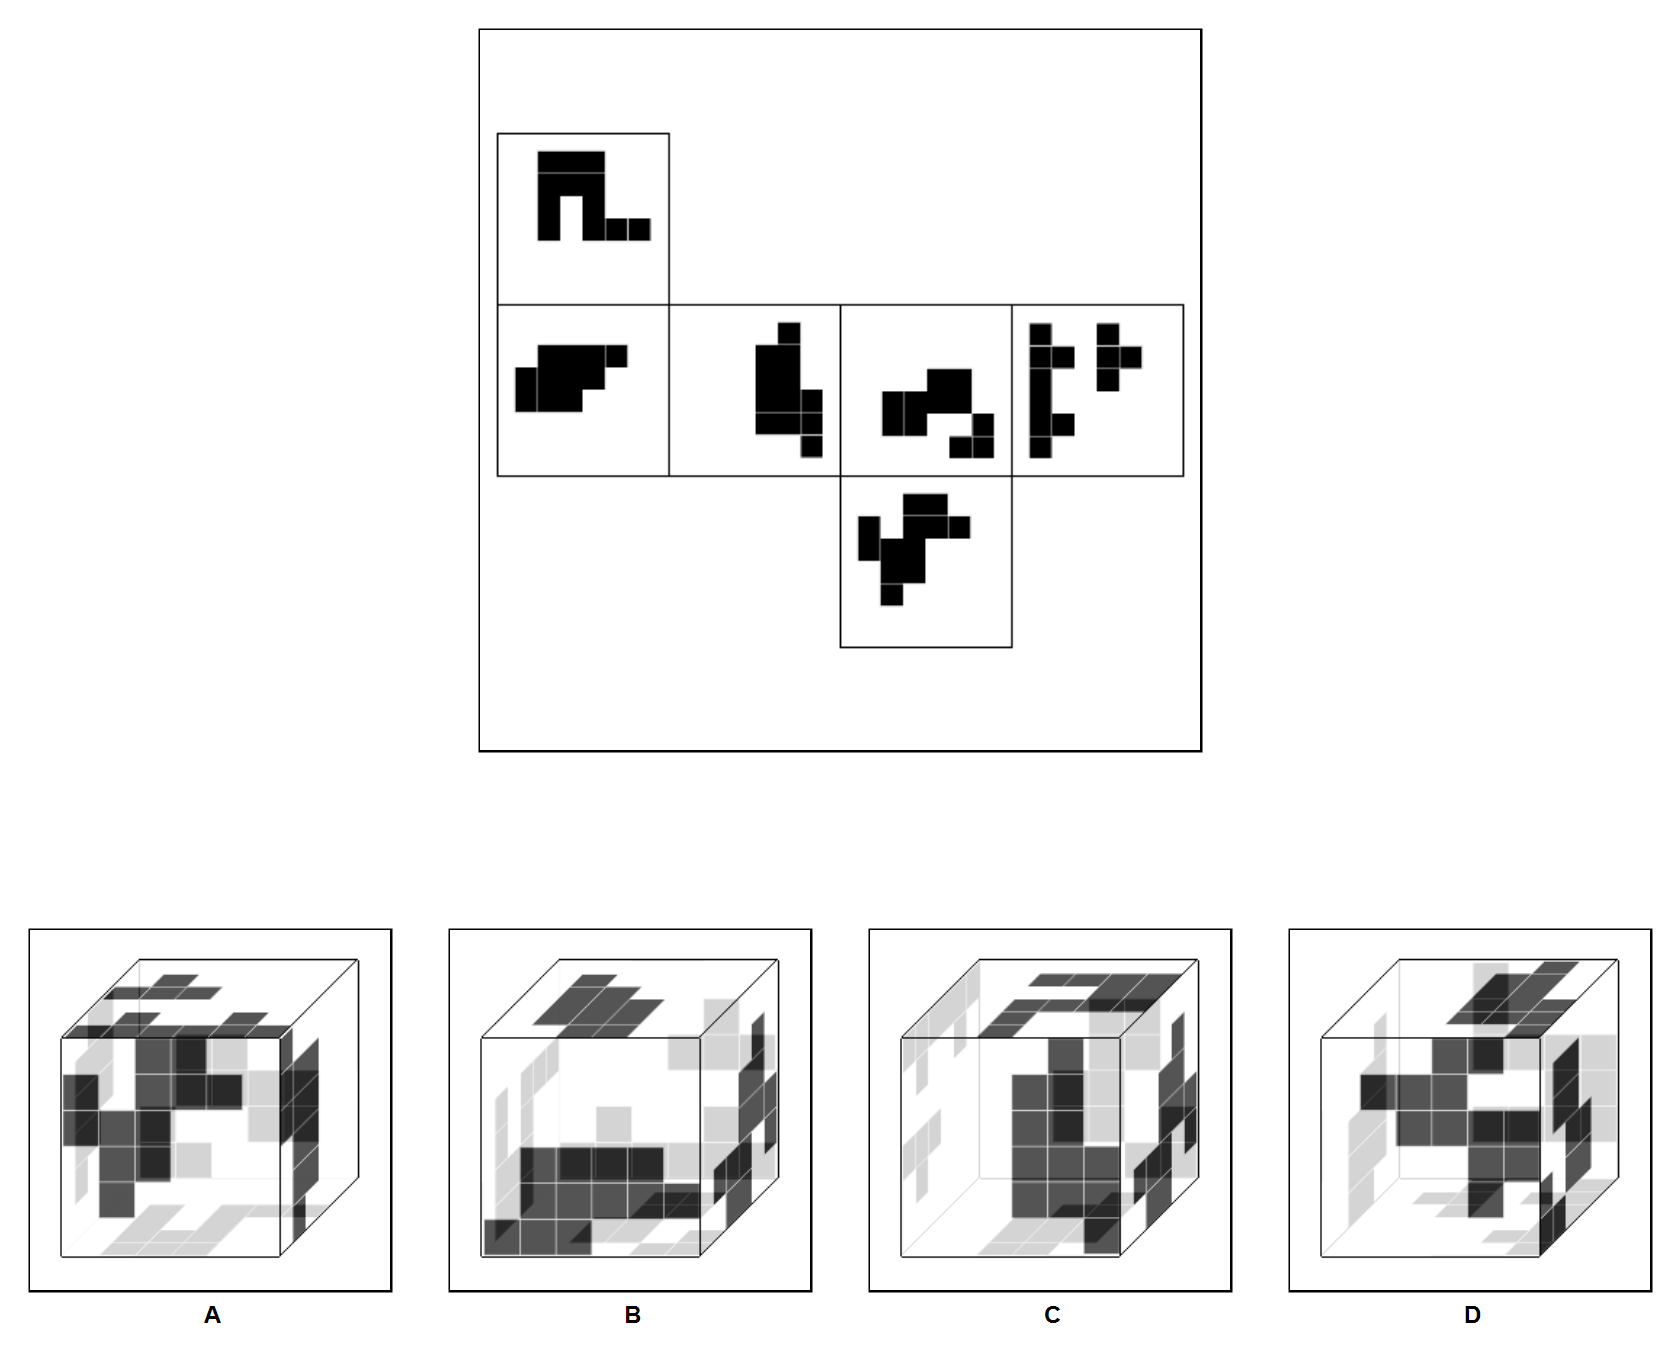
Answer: D